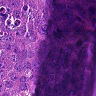
Metastatic tissue present: yes